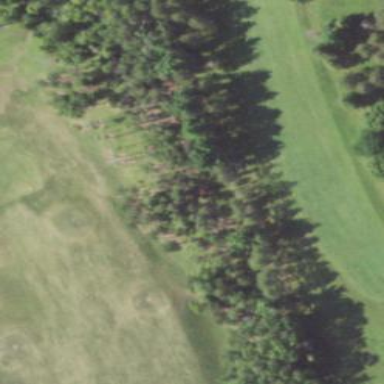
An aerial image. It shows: Grassy area designated as golf fairway.